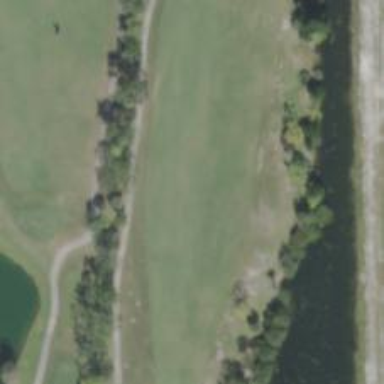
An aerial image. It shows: View of golf hole.